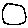
Label: circle